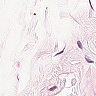
Metastatic tissue present: no